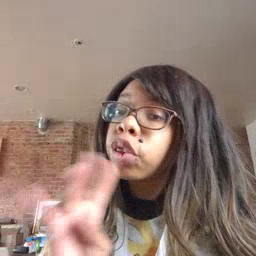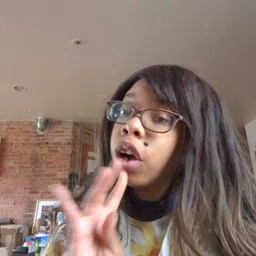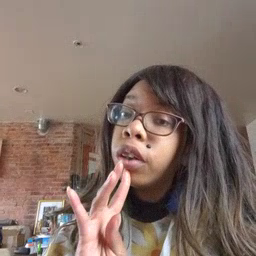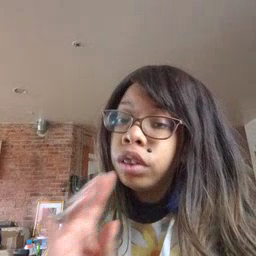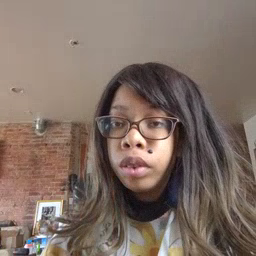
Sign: talk